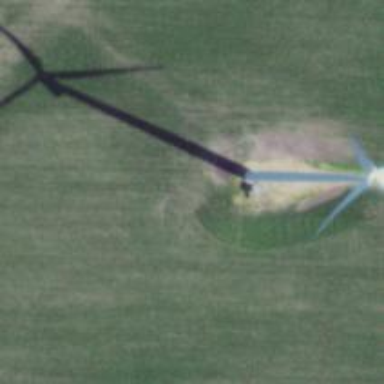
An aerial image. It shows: Wind generator powered by horizontal-axis wind turbine.